Question: I am using <URL> and working with both IE10 and FF33.1. In FF table is showing within div but in IE it is not.
I have bare minimum table with HTML tag.
'''
<table id="memberSearchResultTable" class="display" cellspacing="0">
..........
</table>
'''
When render this table with DataTable in firebug I can see following code
'''
<div id="memberSearchResultTable_wrapper" class="dataTables_wrapper no-footer">
....
<table class="display dataTable no-footer" id="memberSearchResultTable"
role="grid" aria-describedby="memberSearchResultTable_info"
style="width: 705px;" cellSpacing="0" jQuery111109173364637806466="256">
....
</table>
....
</div>
'''
I tried with following CSS as suggested <URL>
'''
#memberSearchResultTable {
table-layout:fixed;
width:100%;
border:1px solid #f00;
word-wrap:break-word;
}
'''
Screenshot

Is there a way I can set width of this table to be within the div?
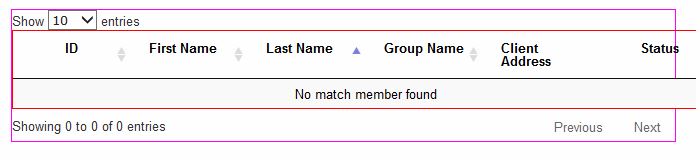
Answer: Got answer here <URL>
'''
#memberSearchResultTable{
width: 100% !Important;
}
'''